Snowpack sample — Buffalo Mountain, Silverthorne, Colorado, USA (2/22/26, 2:02 PM MST)
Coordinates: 39.622, -106.113
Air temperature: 33 °F
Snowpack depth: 63 cm
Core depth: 40 cm
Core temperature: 26.6 °F
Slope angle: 11°, slope face: 116°
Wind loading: low
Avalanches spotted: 0
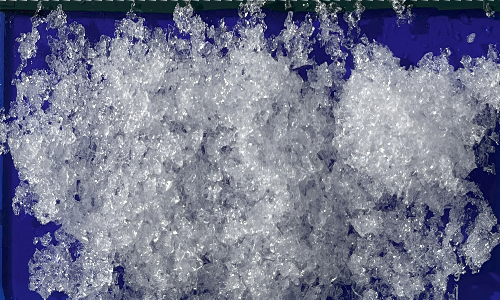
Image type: core
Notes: In a firebreak similar to site 1, minimal wind loading with no spotted avalanches (not many faces in view though)